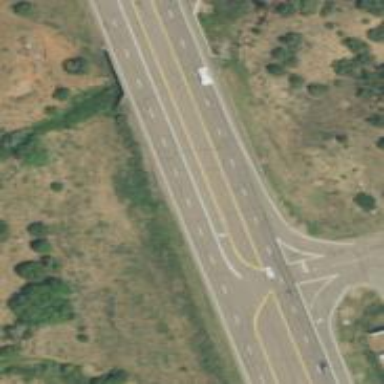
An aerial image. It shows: Trunk link highway.